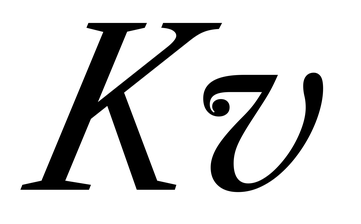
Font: LibreCaslonText-Italic_Italic